Interaction volume radius: 10 \u00c5
Interaction volume height: 20 \u00c5
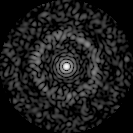
Disorder parameter: 0.818